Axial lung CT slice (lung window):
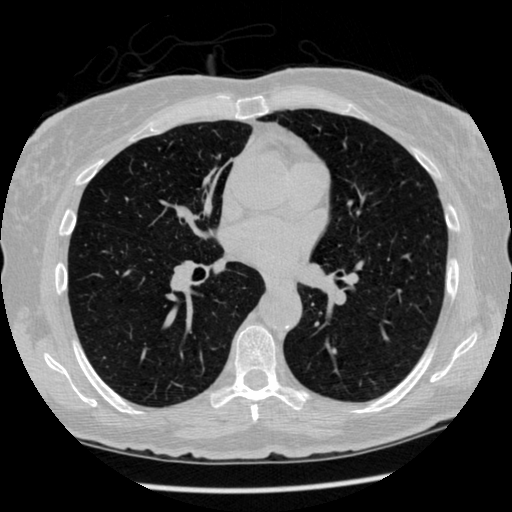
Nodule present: no